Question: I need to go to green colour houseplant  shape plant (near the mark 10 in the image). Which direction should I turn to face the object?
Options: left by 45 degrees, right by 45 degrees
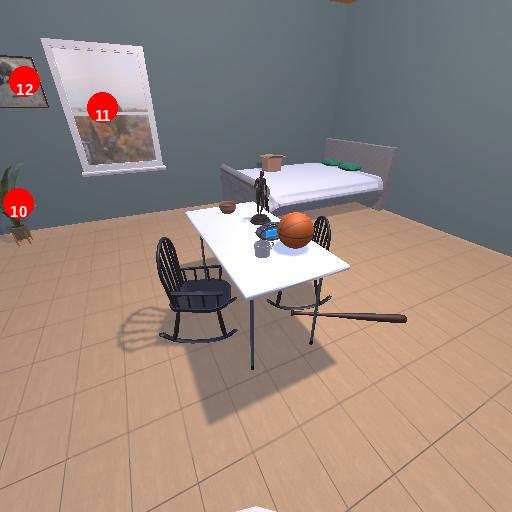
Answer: left by 45 degrees